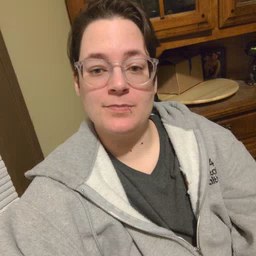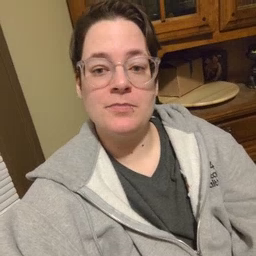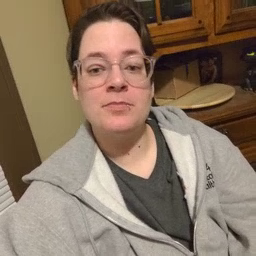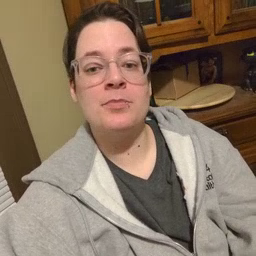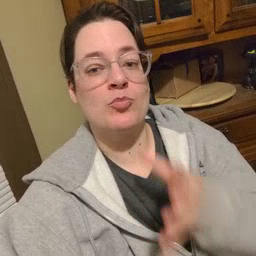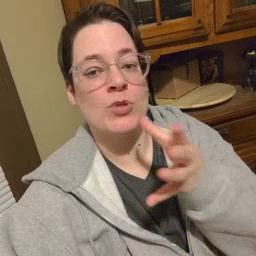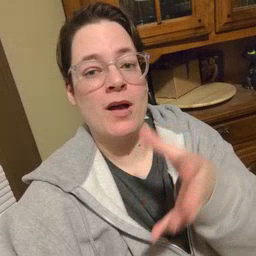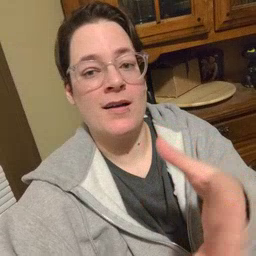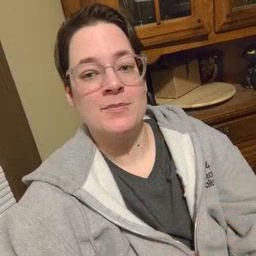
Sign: grandma